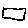
Label: square